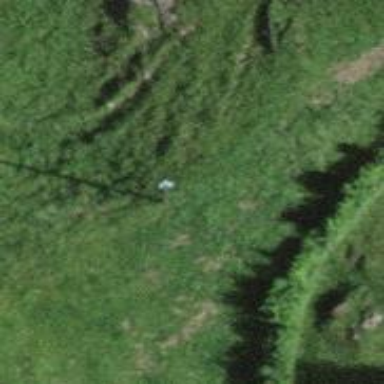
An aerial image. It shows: Minor power line.